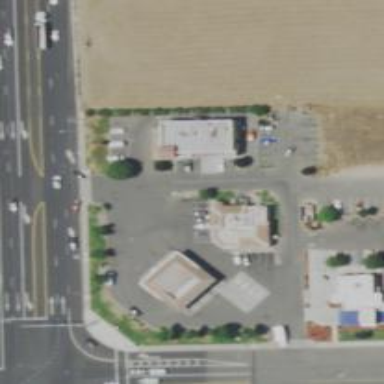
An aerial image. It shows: Convenience shop.